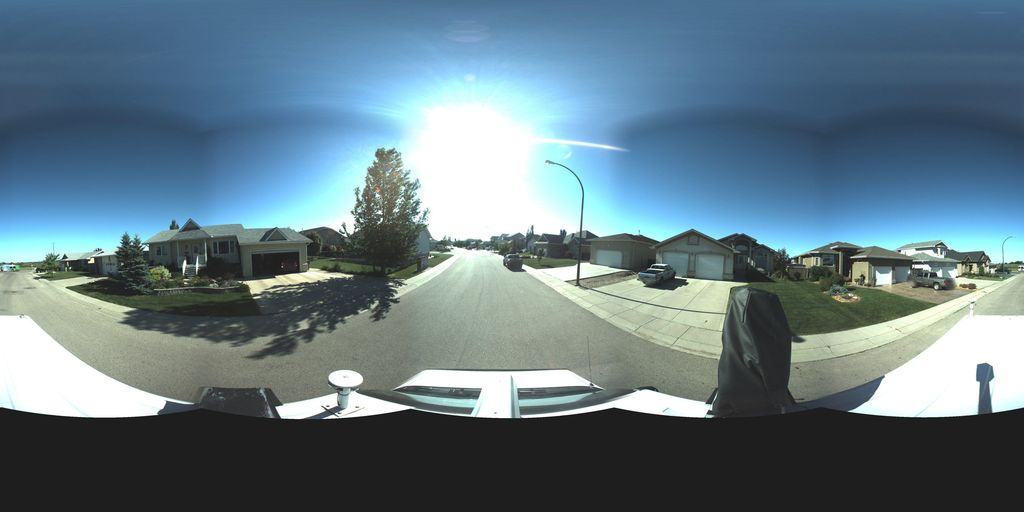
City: saskatoon